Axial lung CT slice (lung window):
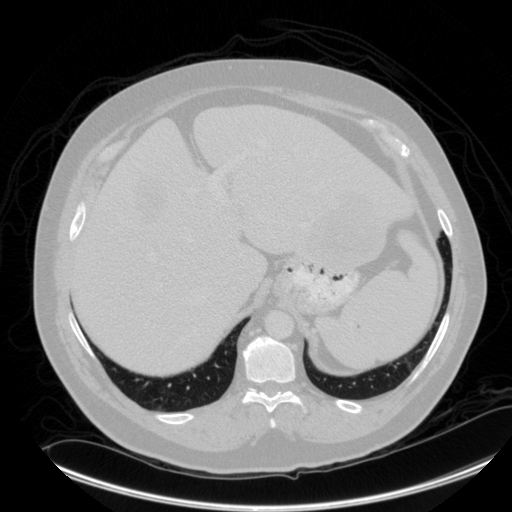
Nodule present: no